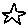
Label: star